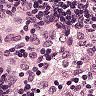
Metastatic tissue present: no